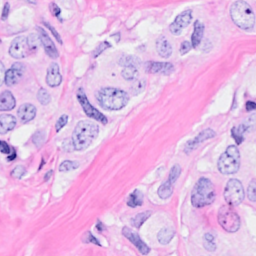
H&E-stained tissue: Breast